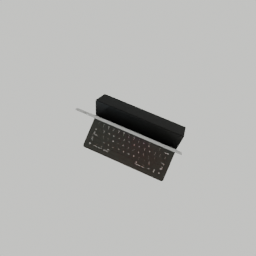
Label: electronics